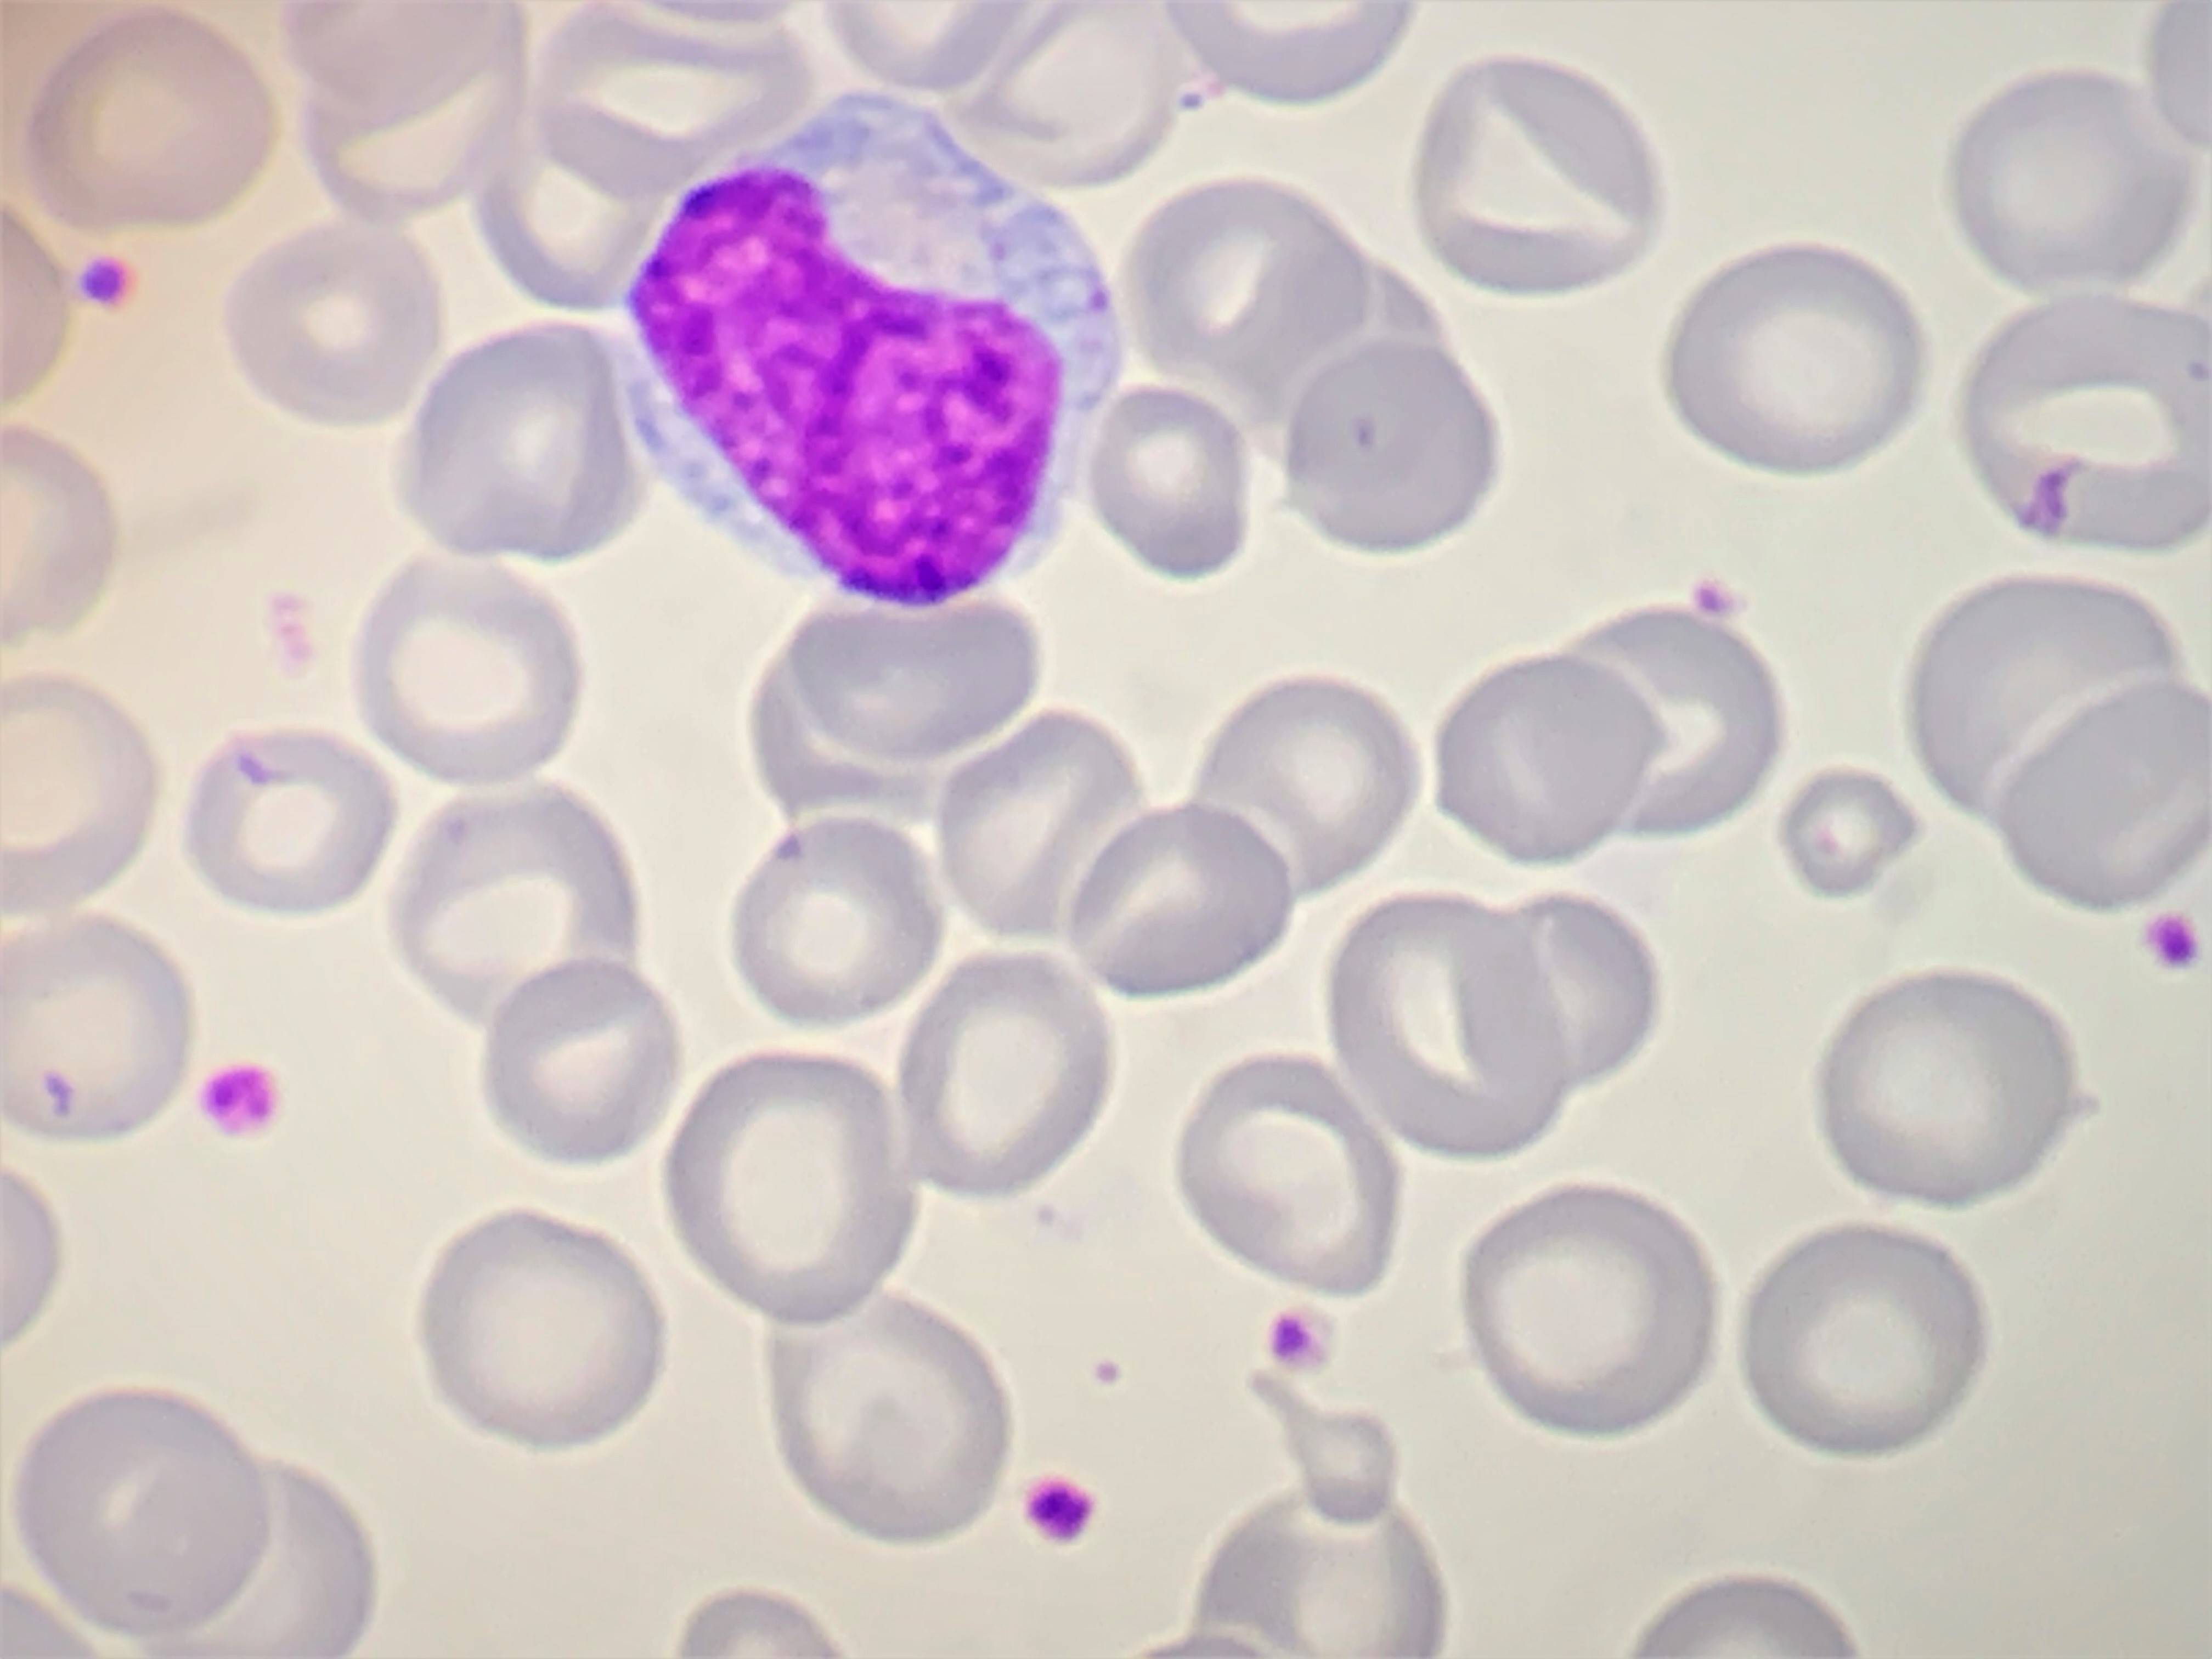
Cell type: METAMYELOCYTES